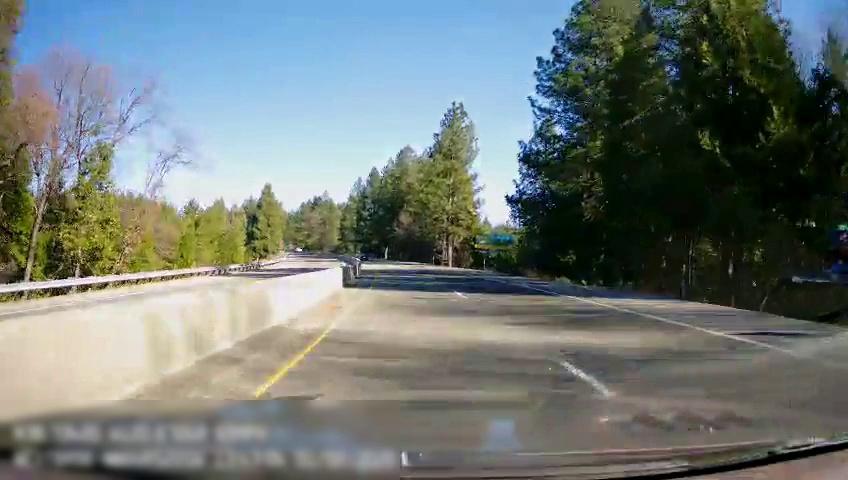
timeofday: Day
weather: Sunny
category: Drivable Space
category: Drivable Space
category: Lanes | Alternate Lane
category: Lanes | Current Lane
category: Lanes | Alternate Lane
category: Lanes | Opposite Lane